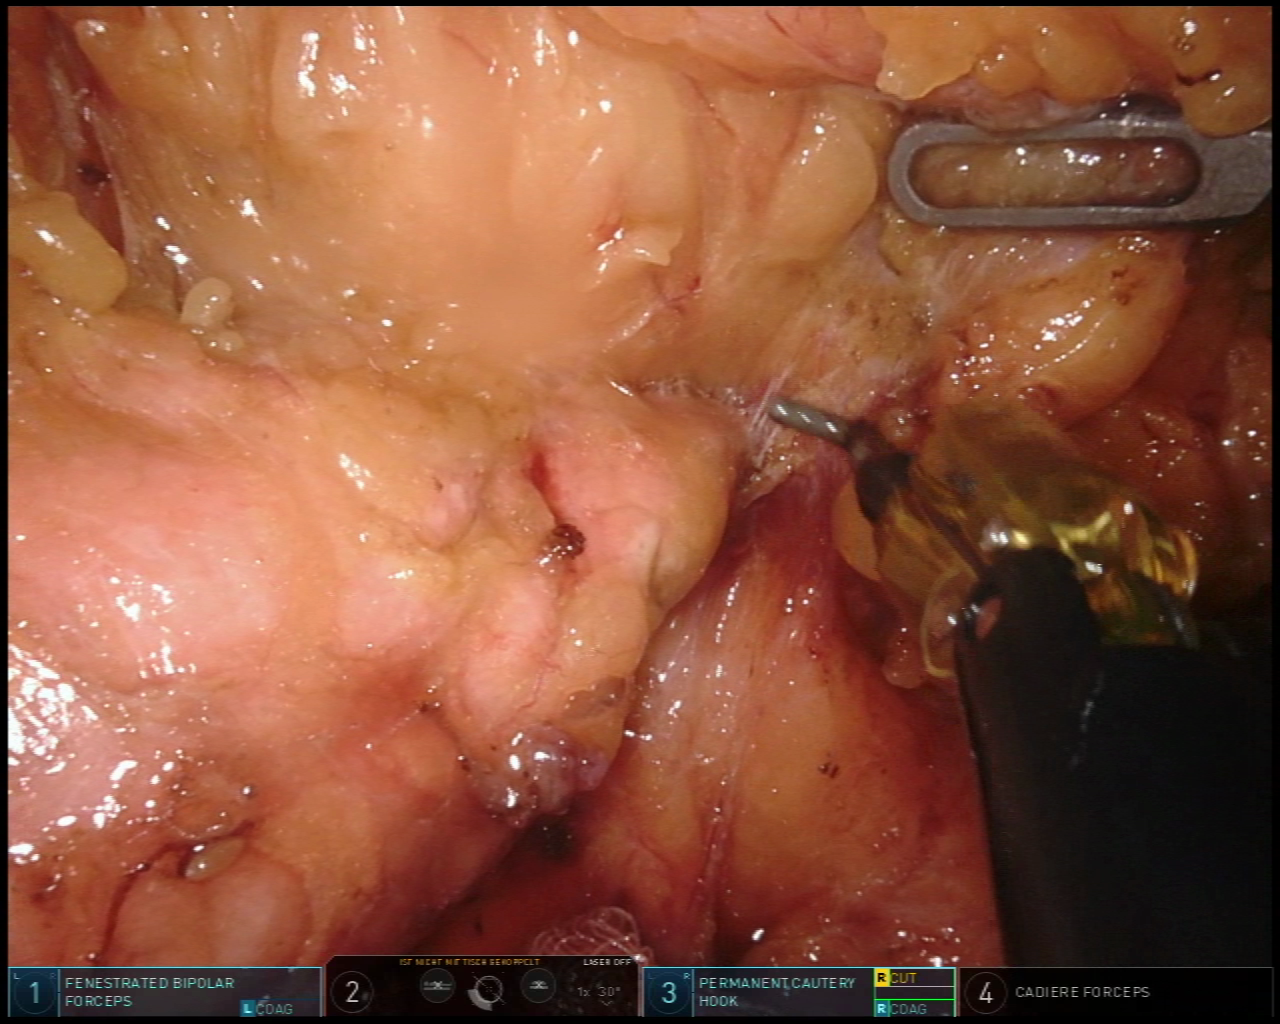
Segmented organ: pancreas
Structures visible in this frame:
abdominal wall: no
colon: no
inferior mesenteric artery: no
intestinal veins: no
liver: no
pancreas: yes
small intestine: no
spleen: no
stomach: no
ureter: no
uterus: no
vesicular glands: no